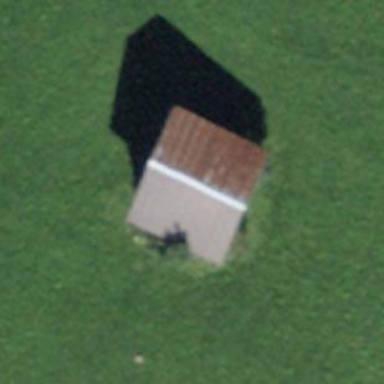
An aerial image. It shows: Barn.